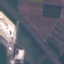
Land use / land cover: Highway